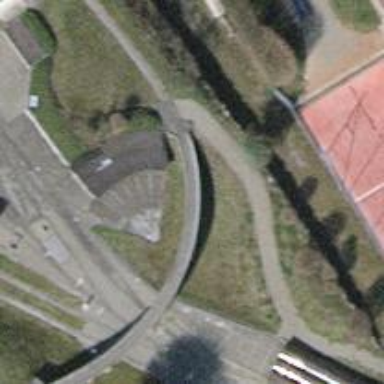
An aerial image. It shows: Miniature railway.